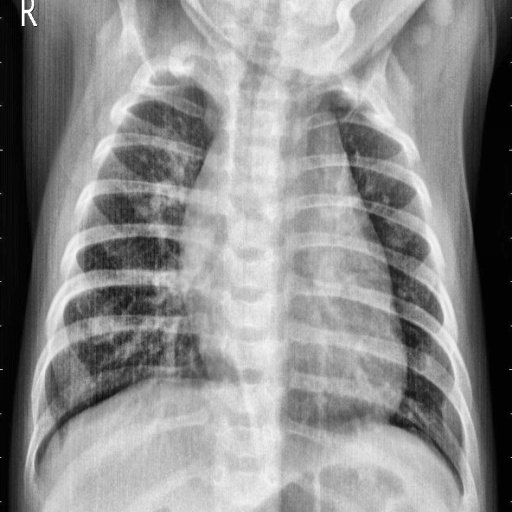
Finding: PNEUMONIA